Question: I did a test project following the steps described. Everything went well, but when I click on Test Install Flow button it gives me "Need Admin Permission! You do not have privilege to install this application. Please contact your domain admin or directly sign-up on application provider website."
What am I missing?
Added the printscreen:
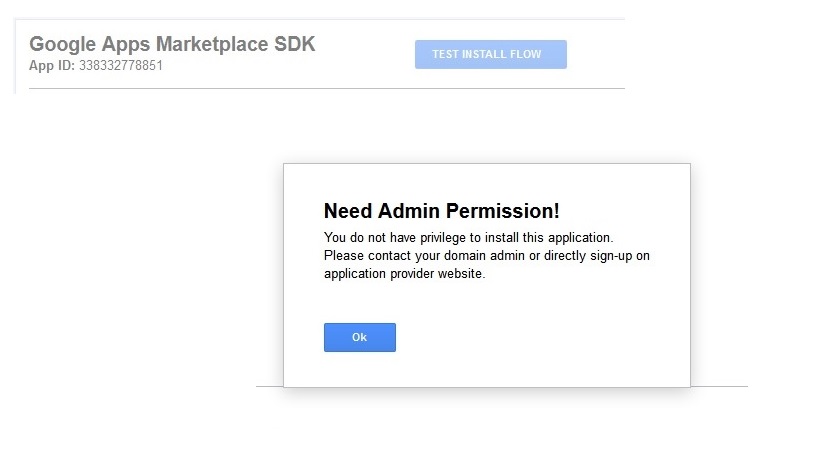
Answer: Solved misteries. My google account was not set as admin for my domain.